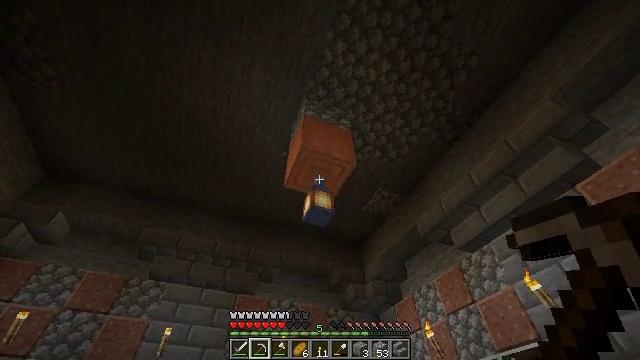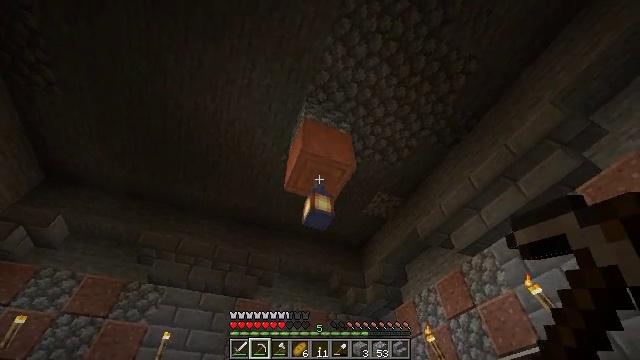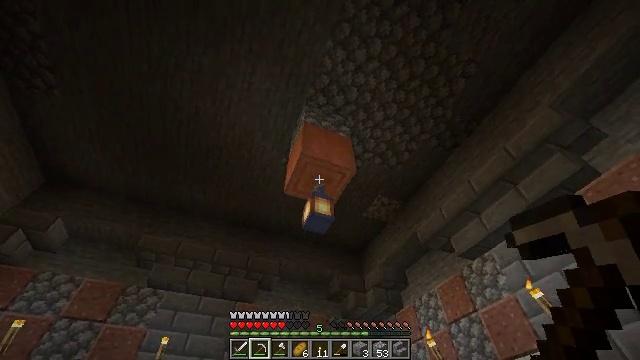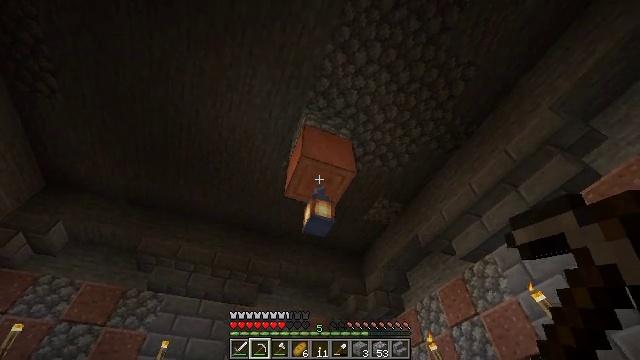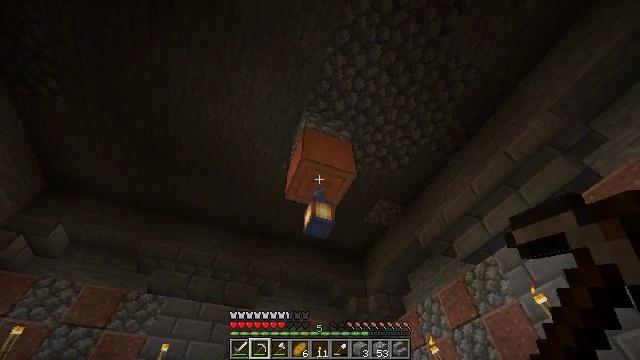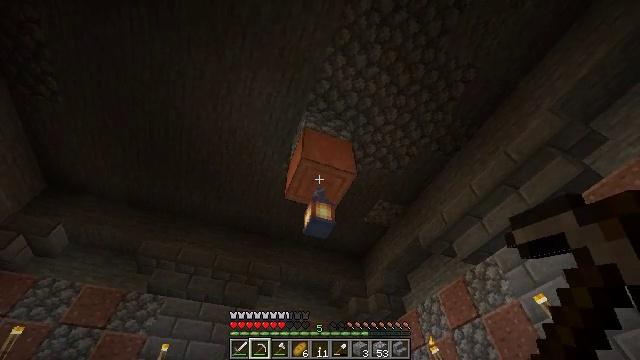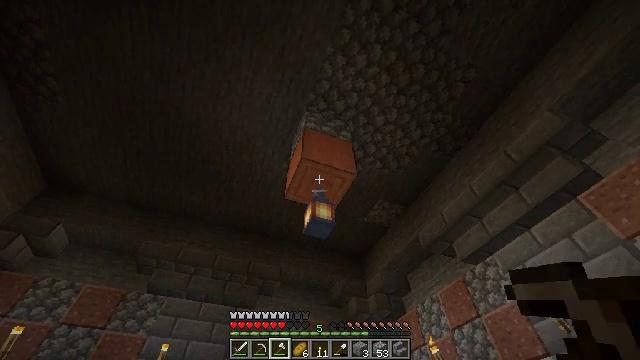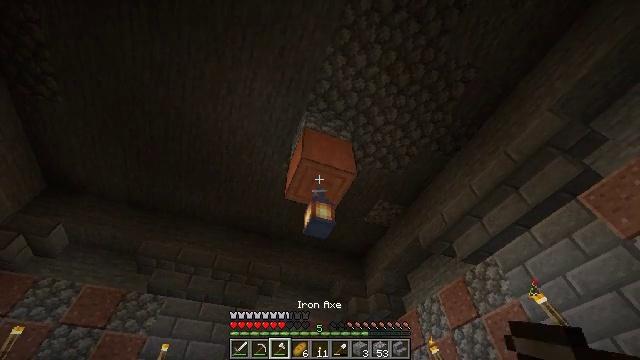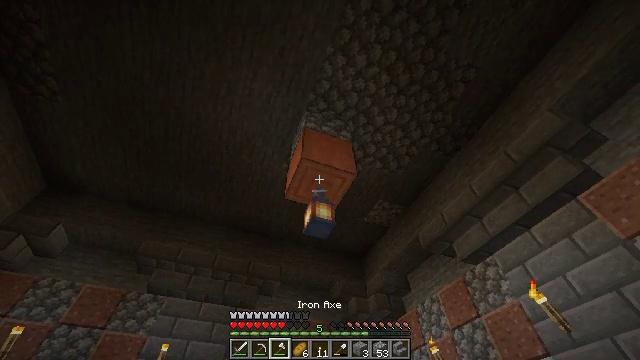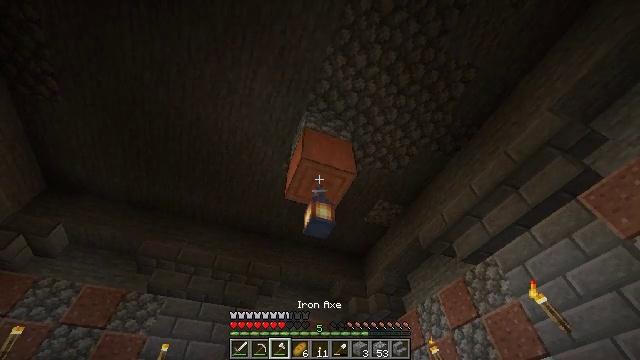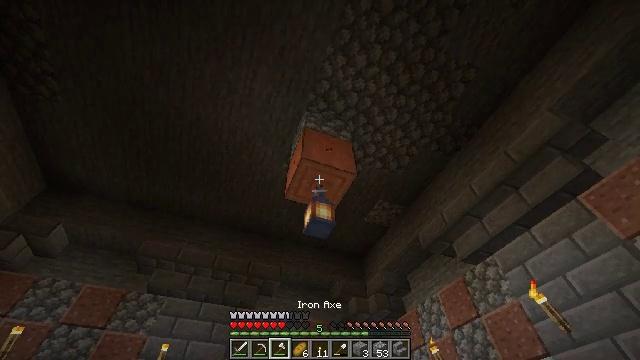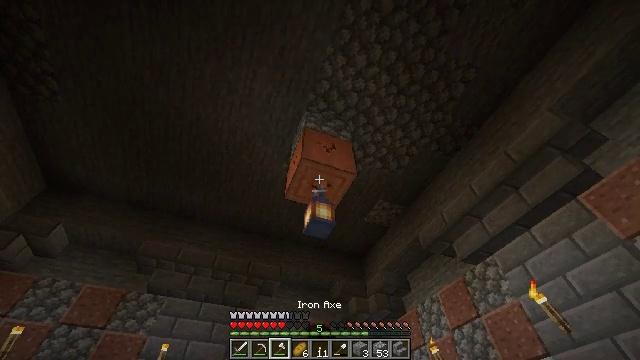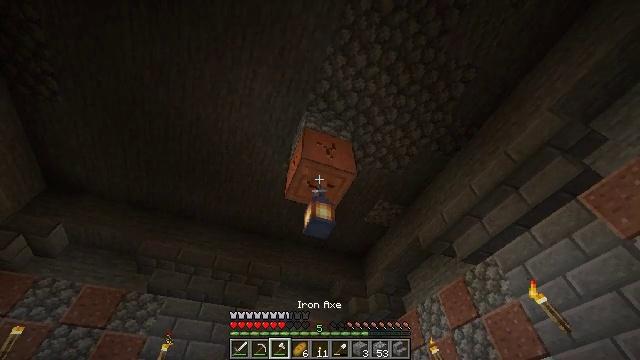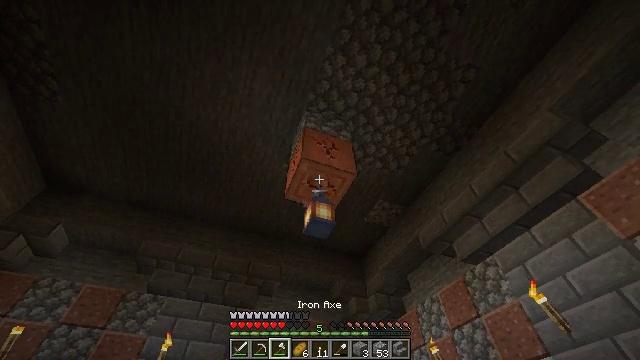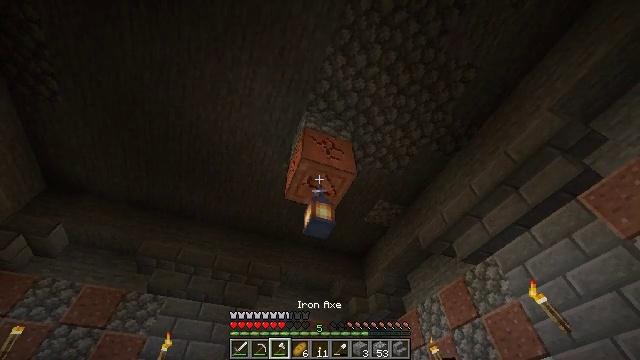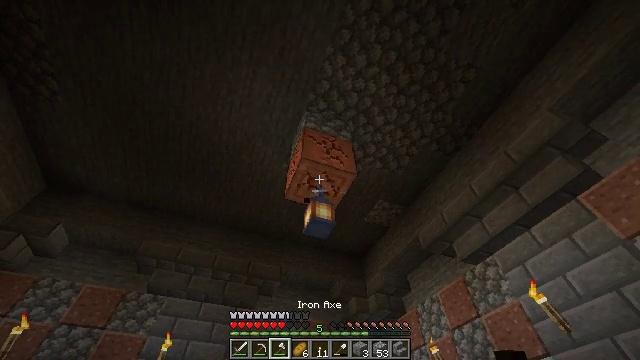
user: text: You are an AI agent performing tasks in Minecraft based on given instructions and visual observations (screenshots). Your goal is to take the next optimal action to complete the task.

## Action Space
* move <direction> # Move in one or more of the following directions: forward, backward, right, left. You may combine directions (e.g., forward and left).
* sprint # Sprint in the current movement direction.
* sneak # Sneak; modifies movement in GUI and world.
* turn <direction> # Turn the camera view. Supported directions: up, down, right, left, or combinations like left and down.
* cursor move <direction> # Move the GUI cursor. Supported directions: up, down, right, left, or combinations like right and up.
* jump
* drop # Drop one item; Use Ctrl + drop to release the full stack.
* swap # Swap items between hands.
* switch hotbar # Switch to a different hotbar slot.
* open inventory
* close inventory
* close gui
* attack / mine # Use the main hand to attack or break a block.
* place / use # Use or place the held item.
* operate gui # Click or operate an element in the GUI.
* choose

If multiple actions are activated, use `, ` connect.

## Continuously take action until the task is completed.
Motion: motion action
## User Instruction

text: Harvest the stripped acacia log.
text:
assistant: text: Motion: no_op
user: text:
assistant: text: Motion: no_op
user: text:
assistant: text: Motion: no_op
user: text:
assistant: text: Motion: no_op
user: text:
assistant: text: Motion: no_op
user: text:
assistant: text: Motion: switch to hotbar 3
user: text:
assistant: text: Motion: switch to hotbar 3
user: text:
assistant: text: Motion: switch to hotbar 3
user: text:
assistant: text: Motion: no_op
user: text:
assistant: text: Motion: attack / mine
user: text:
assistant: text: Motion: attack / mine
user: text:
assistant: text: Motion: attack / mine
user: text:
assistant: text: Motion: attack / mine
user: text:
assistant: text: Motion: attack / mine
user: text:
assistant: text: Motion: attack / mine
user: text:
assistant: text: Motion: attack / mine
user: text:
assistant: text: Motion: attack / mine
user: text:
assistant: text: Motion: attack / mine
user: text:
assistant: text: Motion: attack / mine
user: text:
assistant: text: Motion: attack / mine
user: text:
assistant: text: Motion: attack / mine
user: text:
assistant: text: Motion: no_op
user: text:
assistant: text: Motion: no_op
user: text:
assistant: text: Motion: no_op